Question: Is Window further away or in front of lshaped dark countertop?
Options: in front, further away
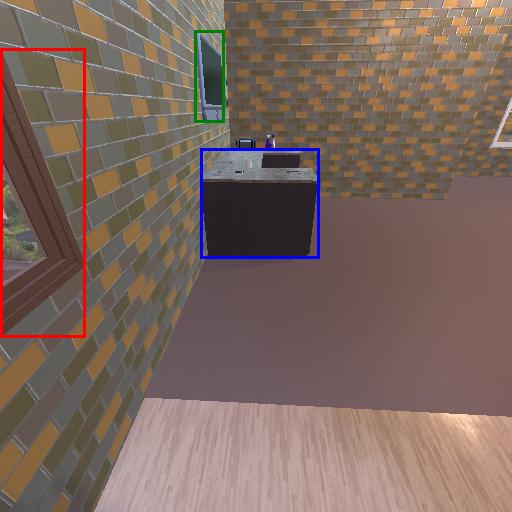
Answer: in front